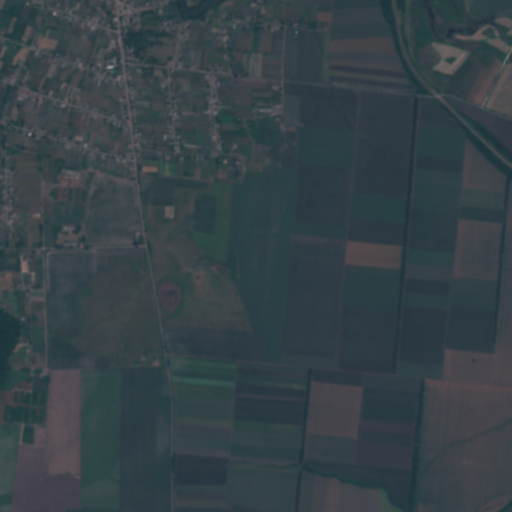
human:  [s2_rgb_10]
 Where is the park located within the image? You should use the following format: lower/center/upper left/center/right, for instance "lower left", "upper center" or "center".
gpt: The park is located in the upper center of the image.
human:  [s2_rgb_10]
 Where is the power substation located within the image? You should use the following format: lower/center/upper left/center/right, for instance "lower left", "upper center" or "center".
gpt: The power substation is located in the lower left of the image.
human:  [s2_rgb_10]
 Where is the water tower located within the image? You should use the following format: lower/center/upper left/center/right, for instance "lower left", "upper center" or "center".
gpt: The water tower is located in the center left of the image.
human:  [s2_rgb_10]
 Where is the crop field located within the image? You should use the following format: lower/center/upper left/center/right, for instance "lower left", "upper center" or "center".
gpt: There is no crop field in the image.